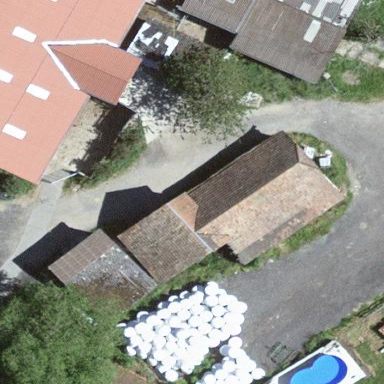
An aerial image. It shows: Shed building.